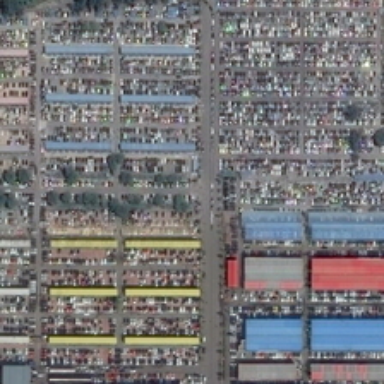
Many buildings and cars are in an industrial area .